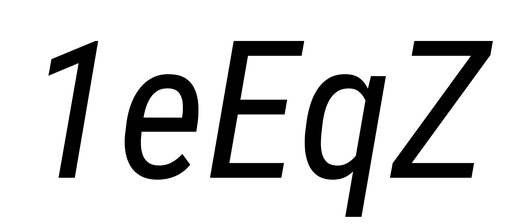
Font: Roboto-Italic_Condensed_Italic